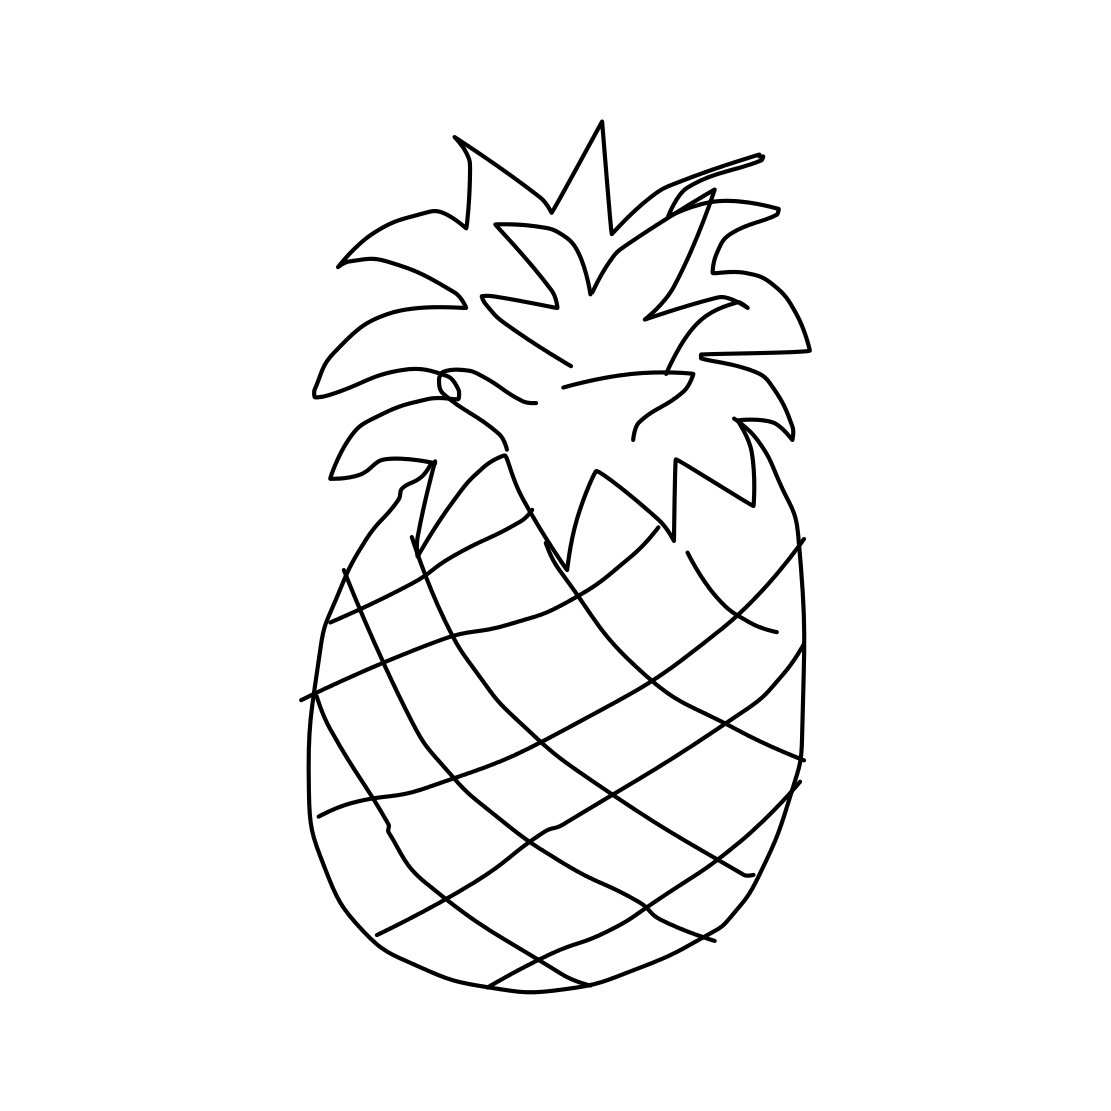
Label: pineapple